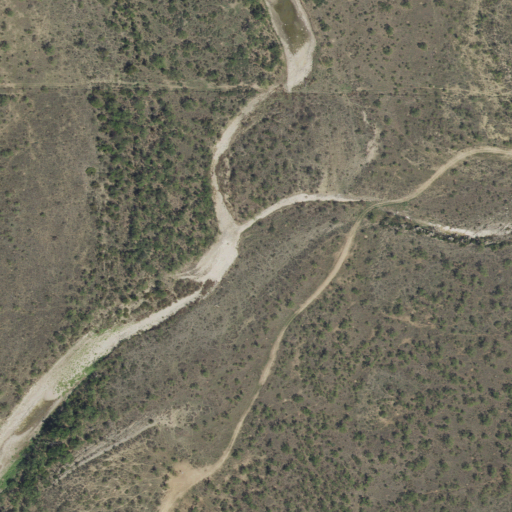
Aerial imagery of valley in Texas named Spring Hollow containing shrub, grassland, evergreen forest, and open water